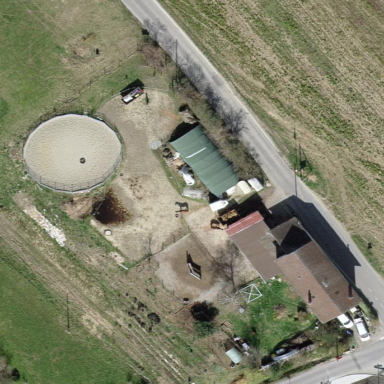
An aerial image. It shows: Farmyard area.